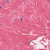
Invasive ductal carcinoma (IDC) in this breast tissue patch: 0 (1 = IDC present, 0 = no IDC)